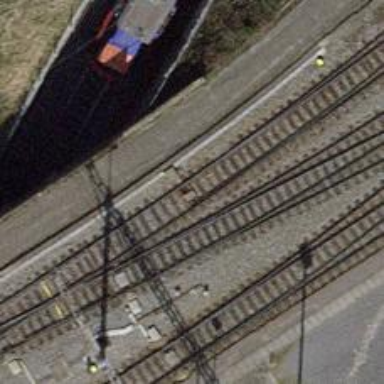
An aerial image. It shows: Railway switch.